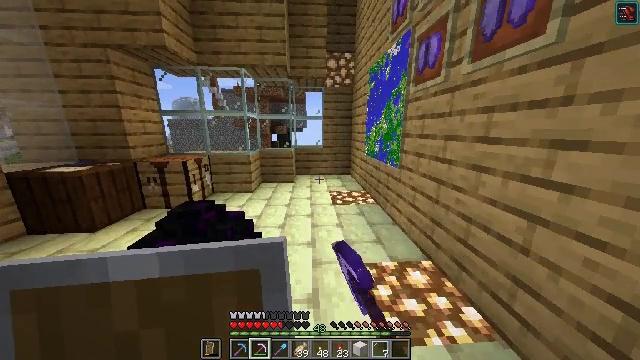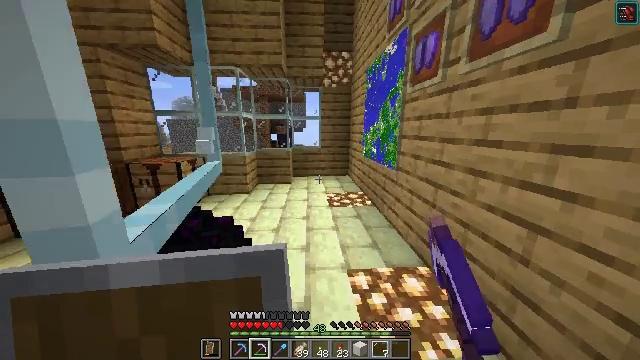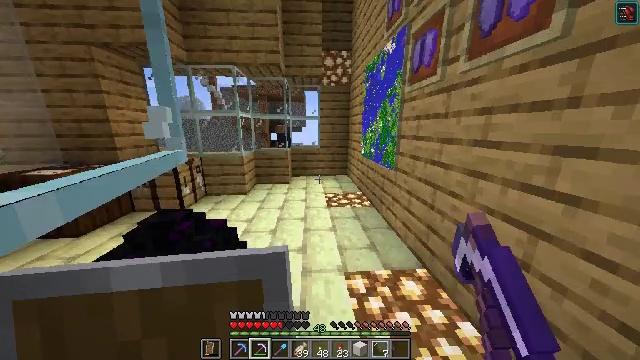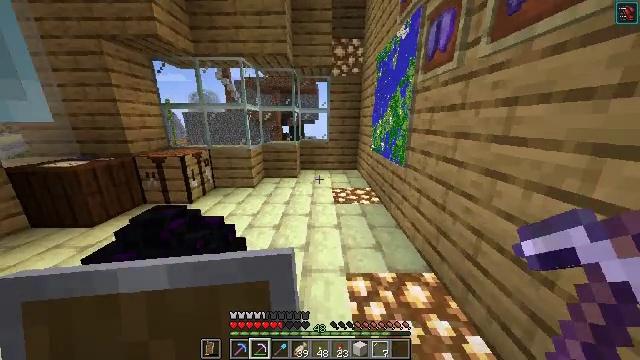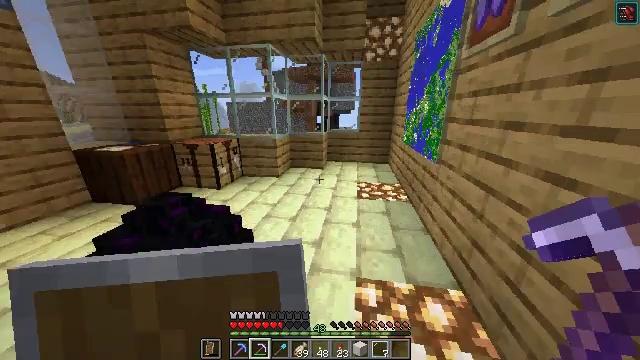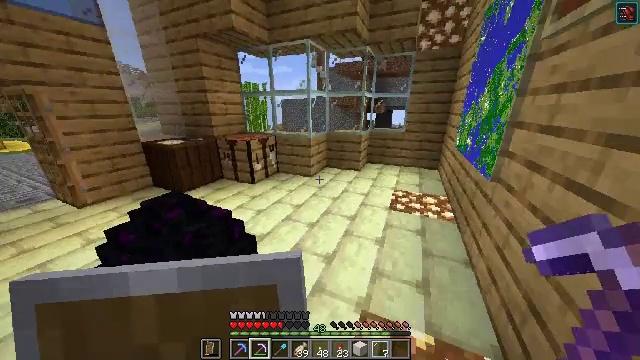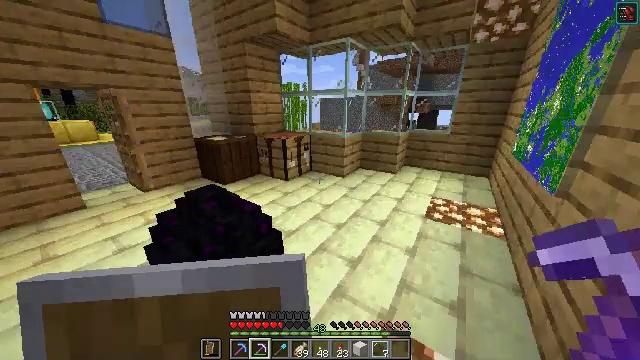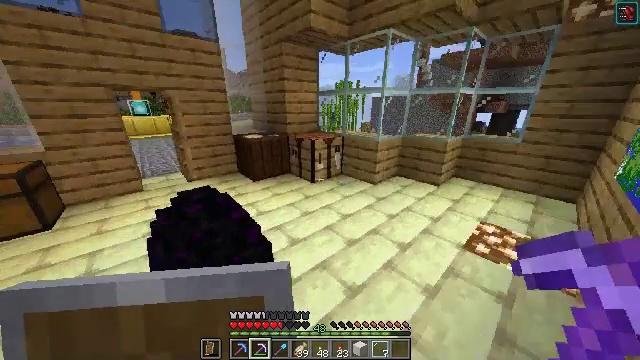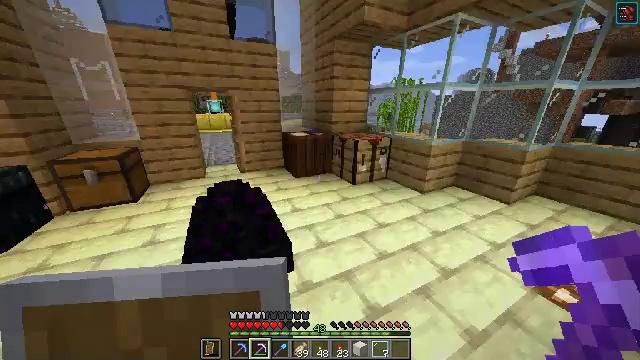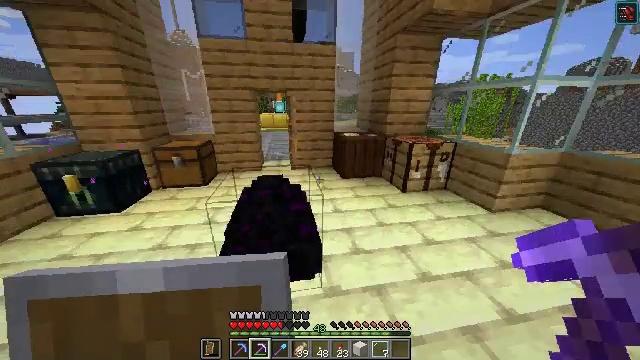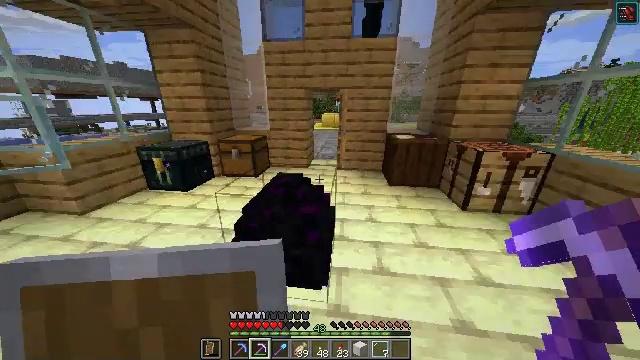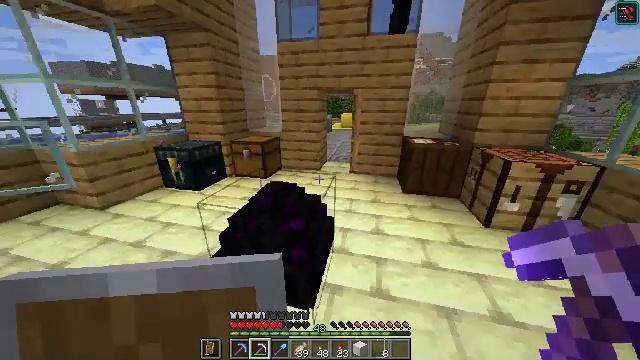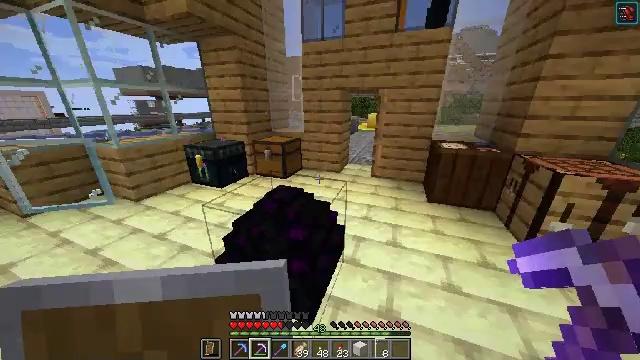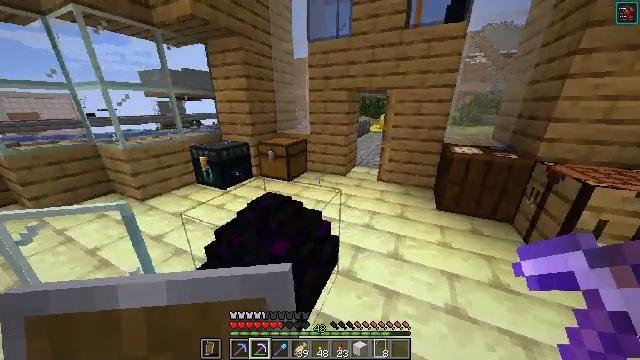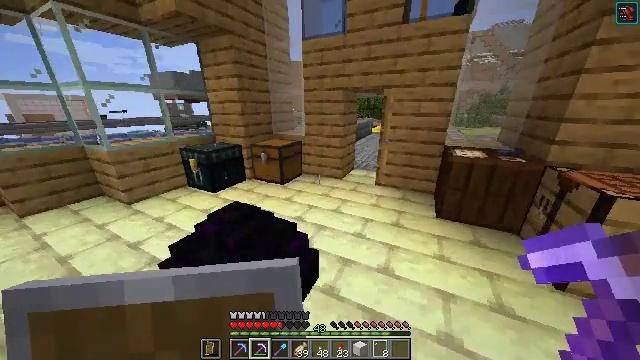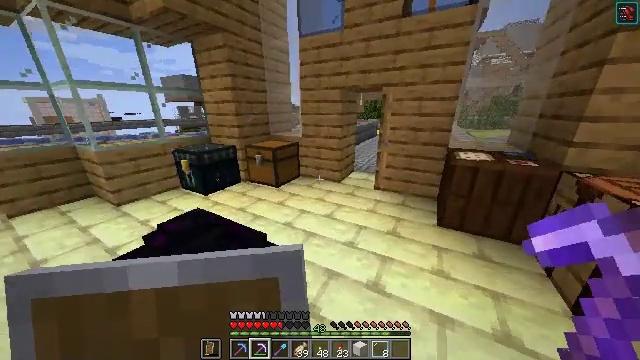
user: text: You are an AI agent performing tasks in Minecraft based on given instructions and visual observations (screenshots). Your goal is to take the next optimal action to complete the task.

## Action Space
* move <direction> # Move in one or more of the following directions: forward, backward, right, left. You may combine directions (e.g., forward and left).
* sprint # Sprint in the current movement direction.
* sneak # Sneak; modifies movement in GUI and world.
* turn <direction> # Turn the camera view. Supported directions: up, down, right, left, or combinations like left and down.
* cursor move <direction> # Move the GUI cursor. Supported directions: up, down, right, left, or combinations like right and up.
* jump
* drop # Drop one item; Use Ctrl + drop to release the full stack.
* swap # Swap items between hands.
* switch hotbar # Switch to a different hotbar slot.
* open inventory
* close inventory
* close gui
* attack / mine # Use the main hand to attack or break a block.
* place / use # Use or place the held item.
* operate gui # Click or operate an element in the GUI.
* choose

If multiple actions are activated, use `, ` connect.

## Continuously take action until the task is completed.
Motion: motion action
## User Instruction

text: Mine the dragon head from a wall.
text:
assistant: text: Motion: move forward and move right
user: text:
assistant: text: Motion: move forward and move right
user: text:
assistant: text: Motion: move forward and move right, turn left and down
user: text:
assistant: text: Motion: move forward and move right, turn left and down
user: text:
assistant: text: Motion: move forward and move right, turn left
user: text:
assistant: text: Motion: move forward and move right, turn left
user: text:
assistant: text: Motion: move forward and move right, turn left
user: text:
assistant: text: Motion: move forward and move right, turn left
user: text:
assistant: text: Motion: move forward and move right, turn left
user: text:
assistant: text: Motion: move forward and move right, turn left
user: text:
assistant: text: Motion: move forward and move right, turn left
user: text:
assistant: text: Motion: move forward and move right, turn left
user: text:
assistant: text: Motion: move forward and move right, turn left
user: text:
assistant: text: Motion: move forward and move right, turn left
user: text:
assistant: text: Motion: move forward and move right, turn left
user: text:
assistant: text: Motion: move forward, turn left
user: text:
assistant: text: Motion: move forward, turn up
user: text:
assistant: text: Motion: move forward, turn left and up
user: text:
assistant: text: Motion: move forward
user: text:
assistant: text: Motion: move forward, turn right
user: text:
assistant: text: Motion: move forward, turn down
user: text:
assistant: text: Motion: move forward
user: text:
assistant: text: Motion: move forward
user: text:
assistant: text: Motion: move forward, turn right
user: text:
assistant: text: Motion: move forward
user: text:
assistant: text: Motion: move forward
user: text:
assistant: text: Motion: move forward
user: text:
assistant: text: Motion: move forward, turn right
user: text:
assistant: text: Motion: move forward, turn right
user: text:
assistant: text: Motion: move forward, turn right